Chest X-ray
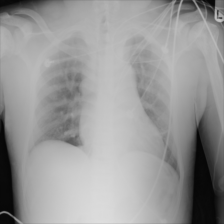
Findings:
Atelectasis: positive
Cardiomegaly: negative
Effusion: negative
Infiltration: negative
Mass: negative
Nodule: negative
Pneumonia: negative
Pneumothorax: negative
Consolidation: negative
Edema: negative
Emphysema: negative
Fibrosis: negative
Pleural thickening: negative
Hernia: negative